Question: I would like to sum a column between two dates, however the dates are in separate columns.
I want the sum total between the following dates 01-01-2014 (cell E1) and 31-03-2014 (cell F1).
If you look at cell C6 the date is lower than the first range and is being included as you would expect.
The current formula looks at the two columns individually i.e. is Start date (column B) above E1 and then is End date (column C) below F1.
I need a formula that takes into account both dates i.e if start date is above E1 and below F1 then sum the Price column.
The date at C6 is something I would like to avoid, even though it is below cell F1 I still want it to be above cell E1.
Is anyone able to lend some assistance on how I could do this?
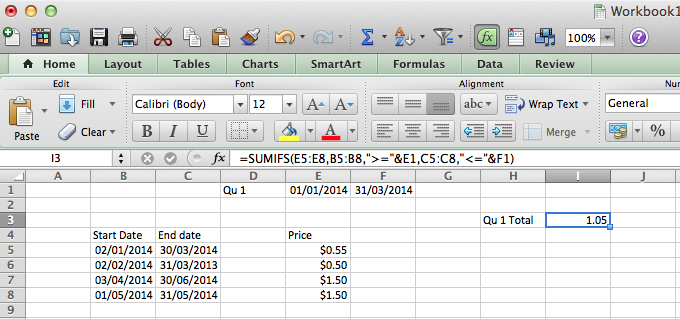
Answer: Please try:
'''
=SUMIFS(E:E,B:B,">="&E1,C:C,">"&E1,C:C,"<="&F1)
'''